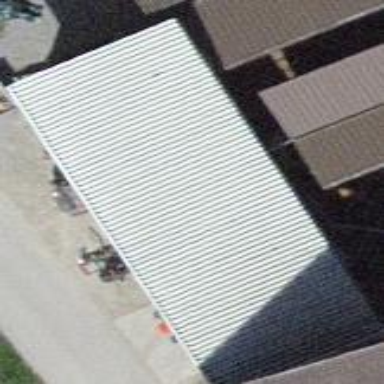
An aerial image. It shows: View of roof of building.